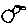
Label: bird